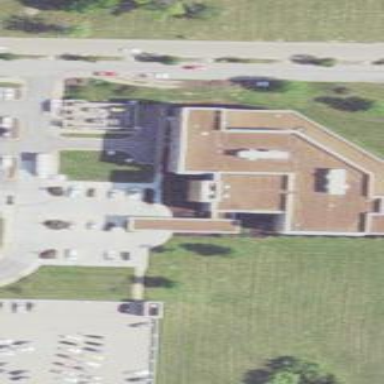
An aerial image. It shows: Commercial building.